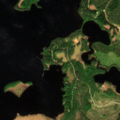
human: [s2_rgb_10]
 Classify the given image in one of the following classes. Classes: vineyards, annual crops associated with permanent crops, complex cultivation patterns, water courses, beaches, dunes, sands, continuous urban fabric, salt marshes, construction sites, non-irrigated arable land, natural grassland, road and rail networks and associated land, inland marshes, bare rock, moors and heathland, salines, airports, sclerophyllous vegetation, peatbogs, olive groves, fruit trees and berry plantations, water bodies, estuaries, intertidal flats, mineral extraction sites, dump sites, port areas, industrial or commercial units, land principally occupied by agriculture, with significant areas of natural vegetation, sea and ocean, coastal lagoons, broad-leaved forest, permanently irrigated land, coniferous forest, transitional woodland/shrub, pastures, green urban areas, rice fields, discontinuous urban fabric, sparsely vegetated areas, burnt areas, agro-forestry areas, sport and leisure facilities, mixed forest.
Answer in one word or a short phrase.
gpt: coniferous forest, transitional woodland/shrub, water bodies